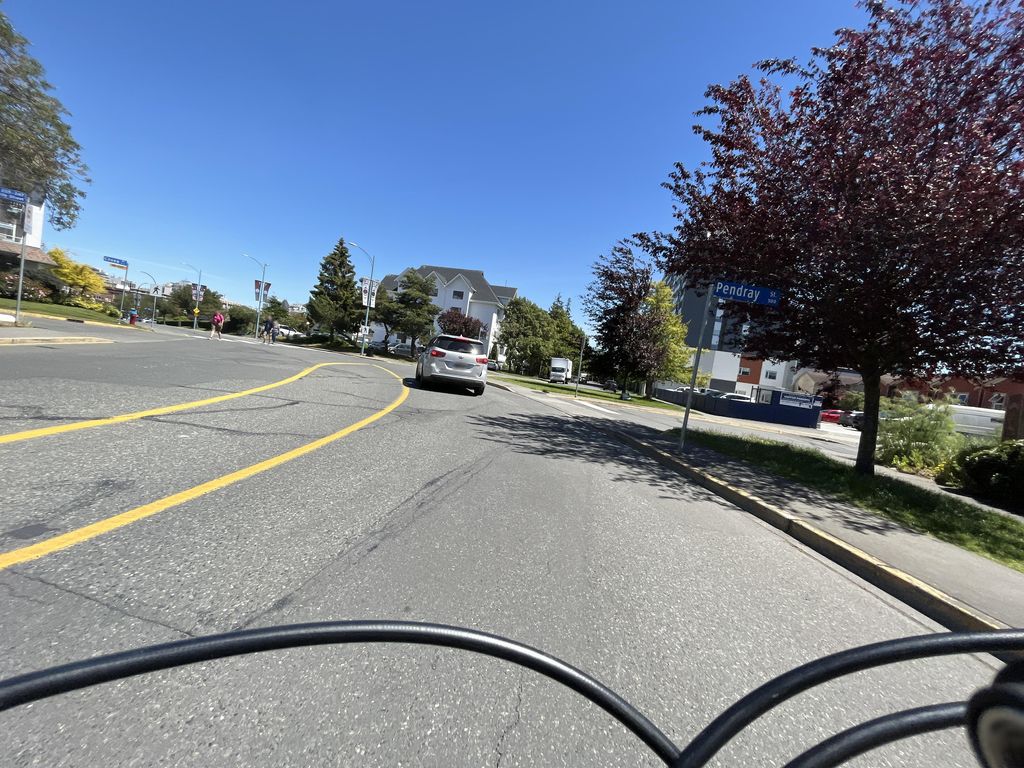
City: victoria